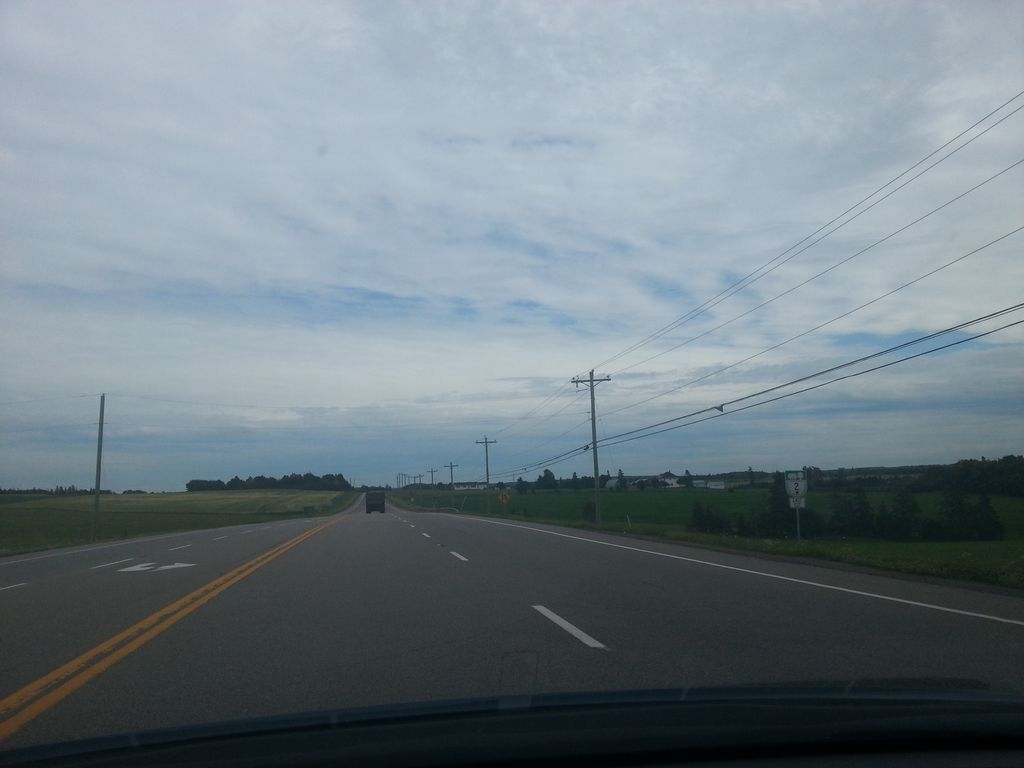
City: charlottetown